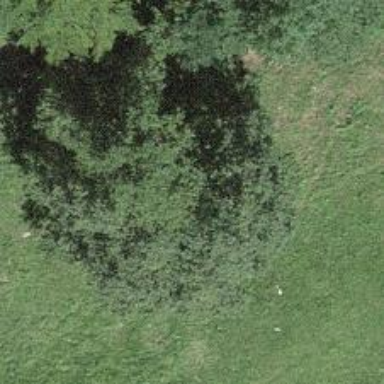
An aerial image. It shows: Beautiful tree in nature.